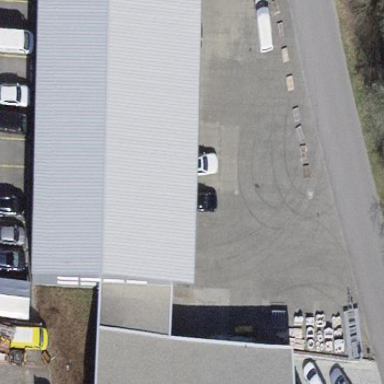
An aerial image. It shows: Industrial building.